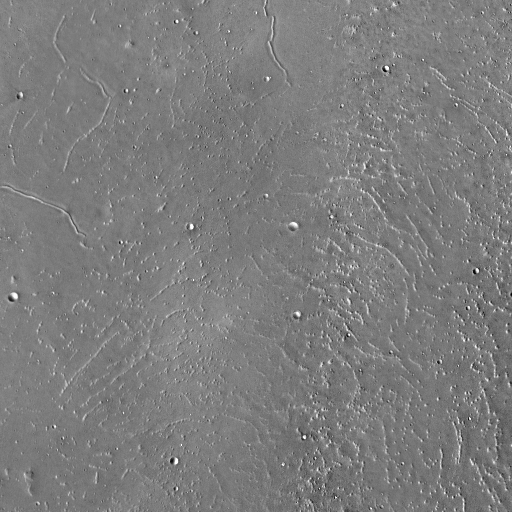
Crater classes present: Background, Other